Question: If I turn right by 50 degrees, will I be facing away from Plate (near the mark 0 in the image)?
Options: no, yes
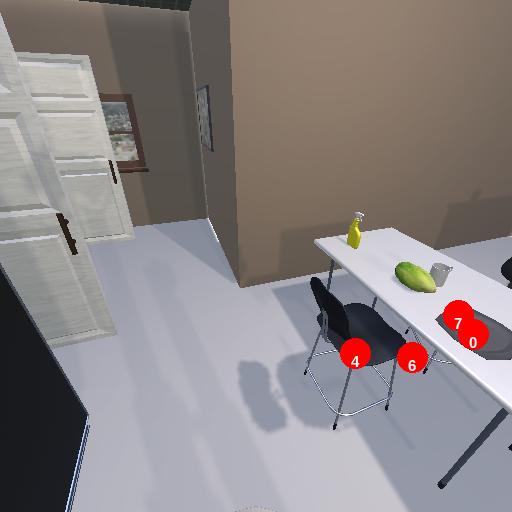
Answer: no